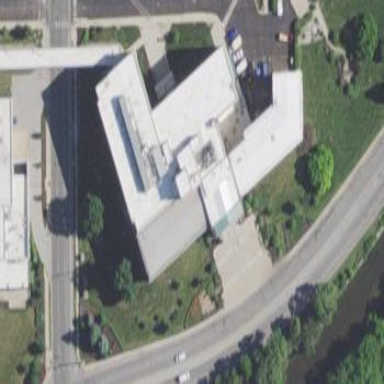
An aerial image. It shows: College building.